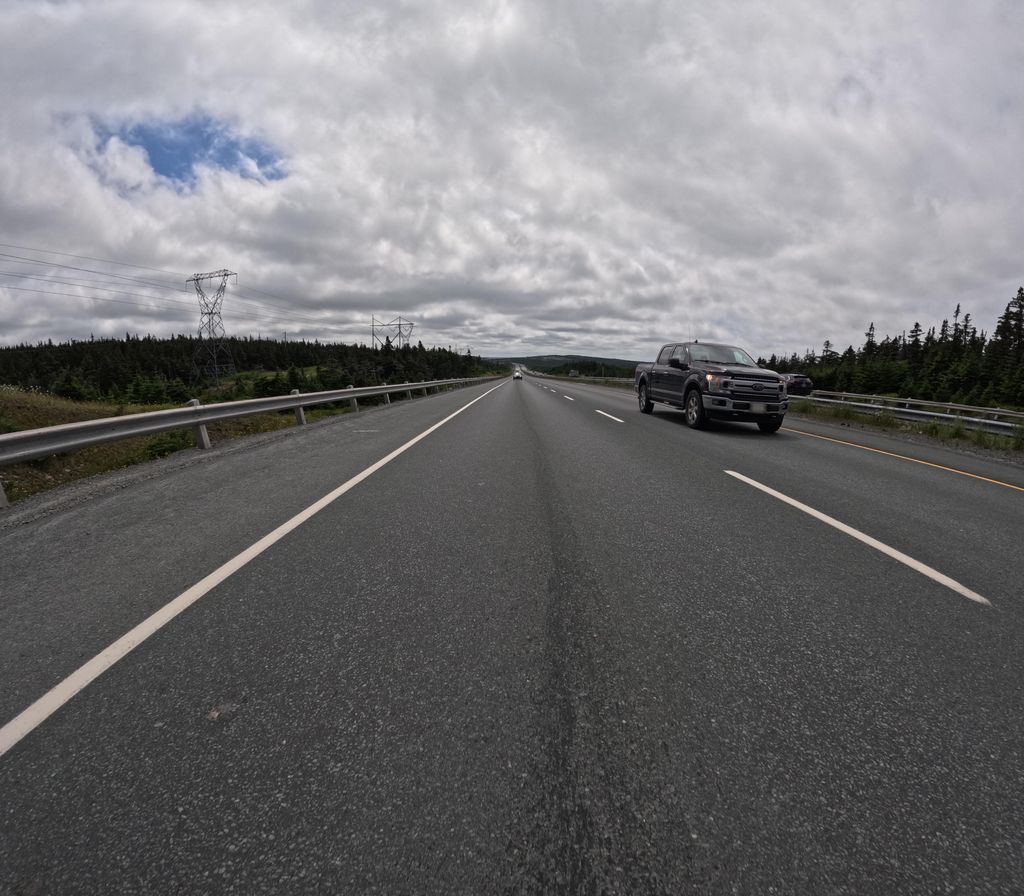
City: st_johns